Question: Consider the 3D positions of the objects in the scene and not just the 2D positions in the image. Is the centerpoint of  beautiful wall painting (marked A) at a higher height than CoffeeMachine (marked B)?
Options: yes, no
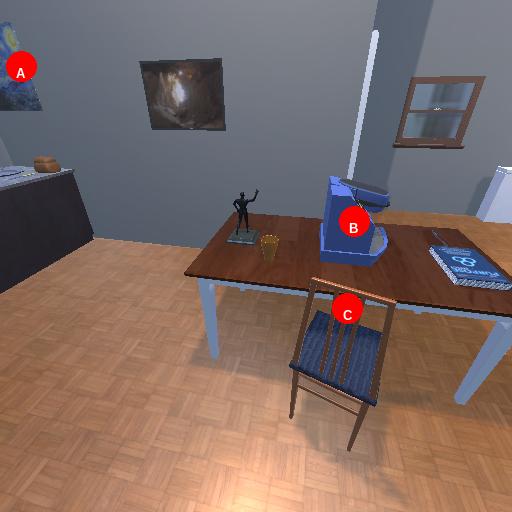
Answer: yes